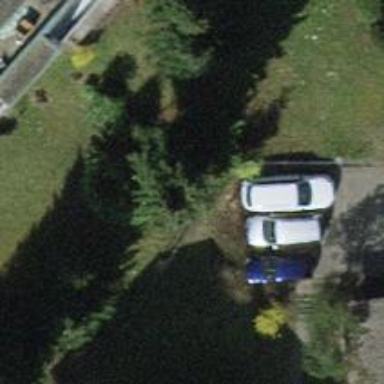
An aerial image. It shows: Urban tree with evergreen needle-leaved foliage.